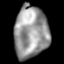
Tissue: lung
Cell type: Epithelial cells
Senescence score: 0.1767
Nuclear area (px): 1741
Mean DAPI intensity: 151.577